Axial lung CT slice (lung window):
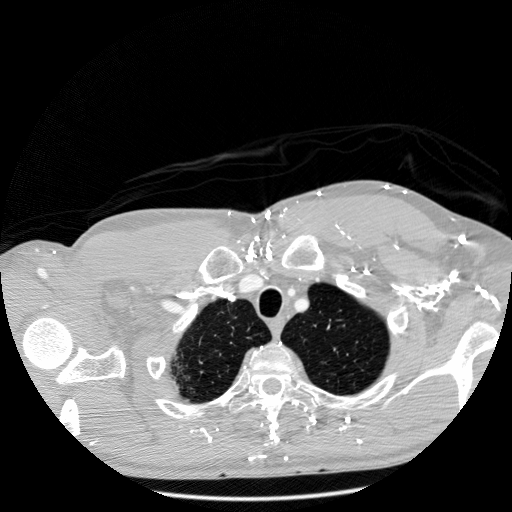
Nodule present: no